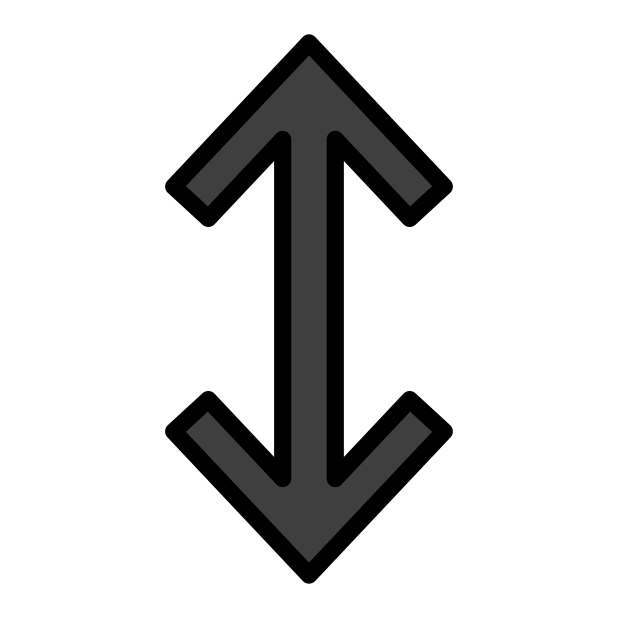
Emoji: ↕
Name: up down arrow
Unicode: 0x2195